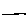
Label: line